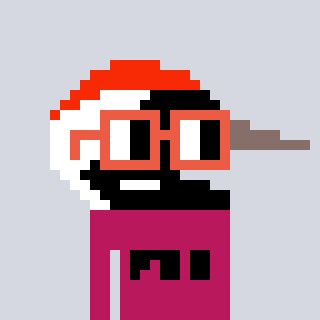
a pixel art character with square orange glasses, a crane-shaped head and a darkpink-colored body on a cool background